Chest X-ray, AP view. Patient: 52 years old, sex F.
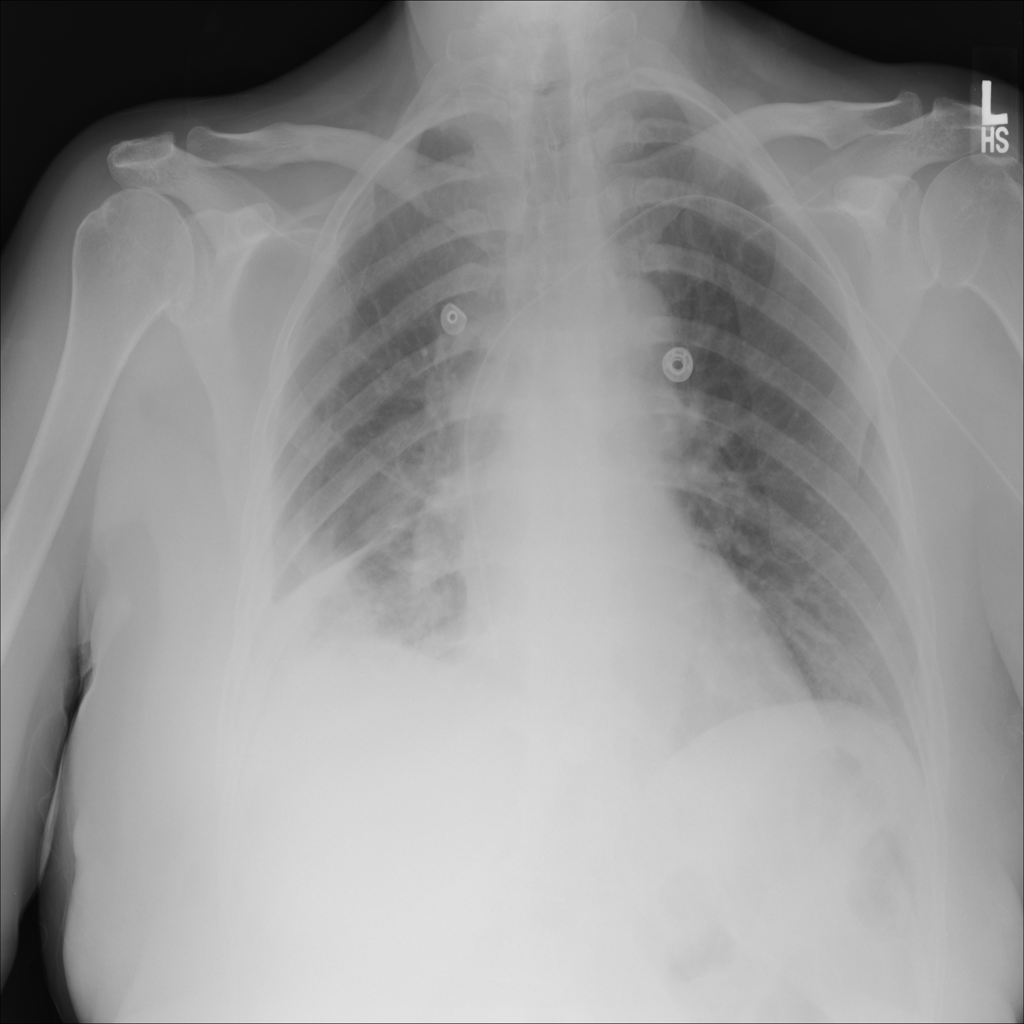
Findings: Effusion, Nodule